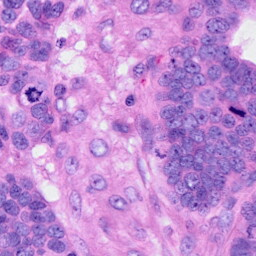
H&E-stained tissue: Ovarian